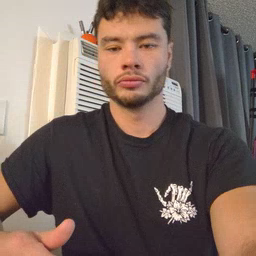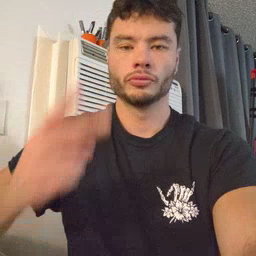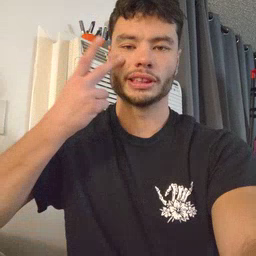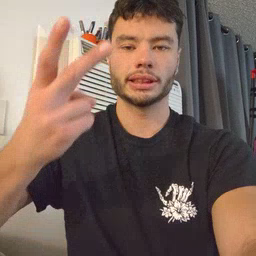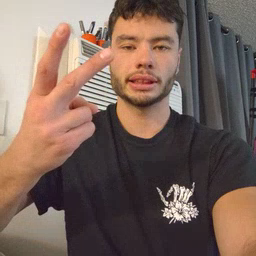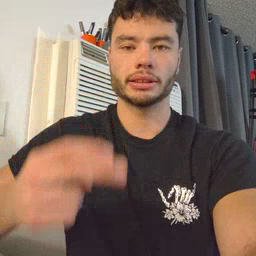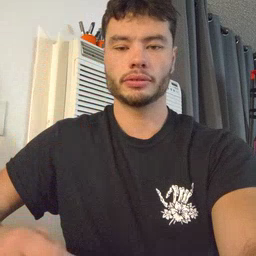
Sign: see